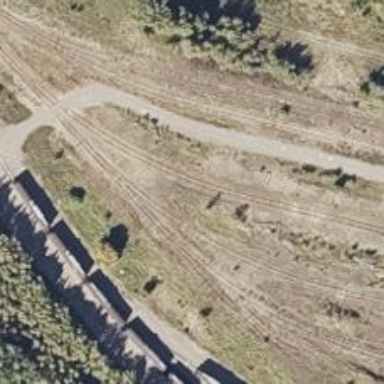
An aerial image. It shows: Railway yard in service.